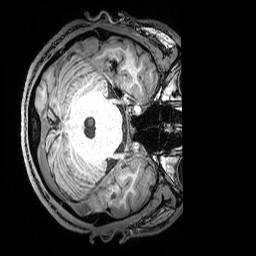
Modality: T1w
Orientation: axial
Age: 23
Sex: male
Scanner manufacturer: siemens
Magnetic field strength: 3 T
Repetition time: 2.53 s
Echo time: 0.00388 s